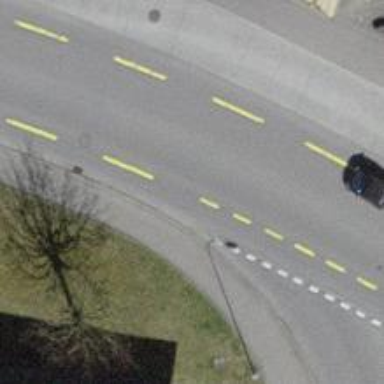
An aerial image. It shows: Bus stop with designated public transport stop position.